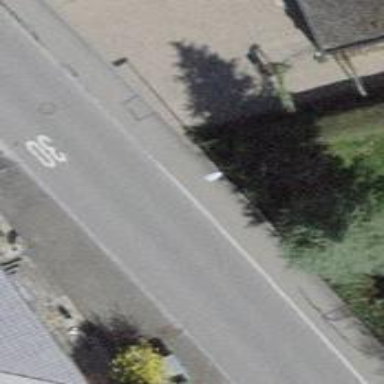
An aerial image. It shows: Public transport stop position.